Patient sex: M
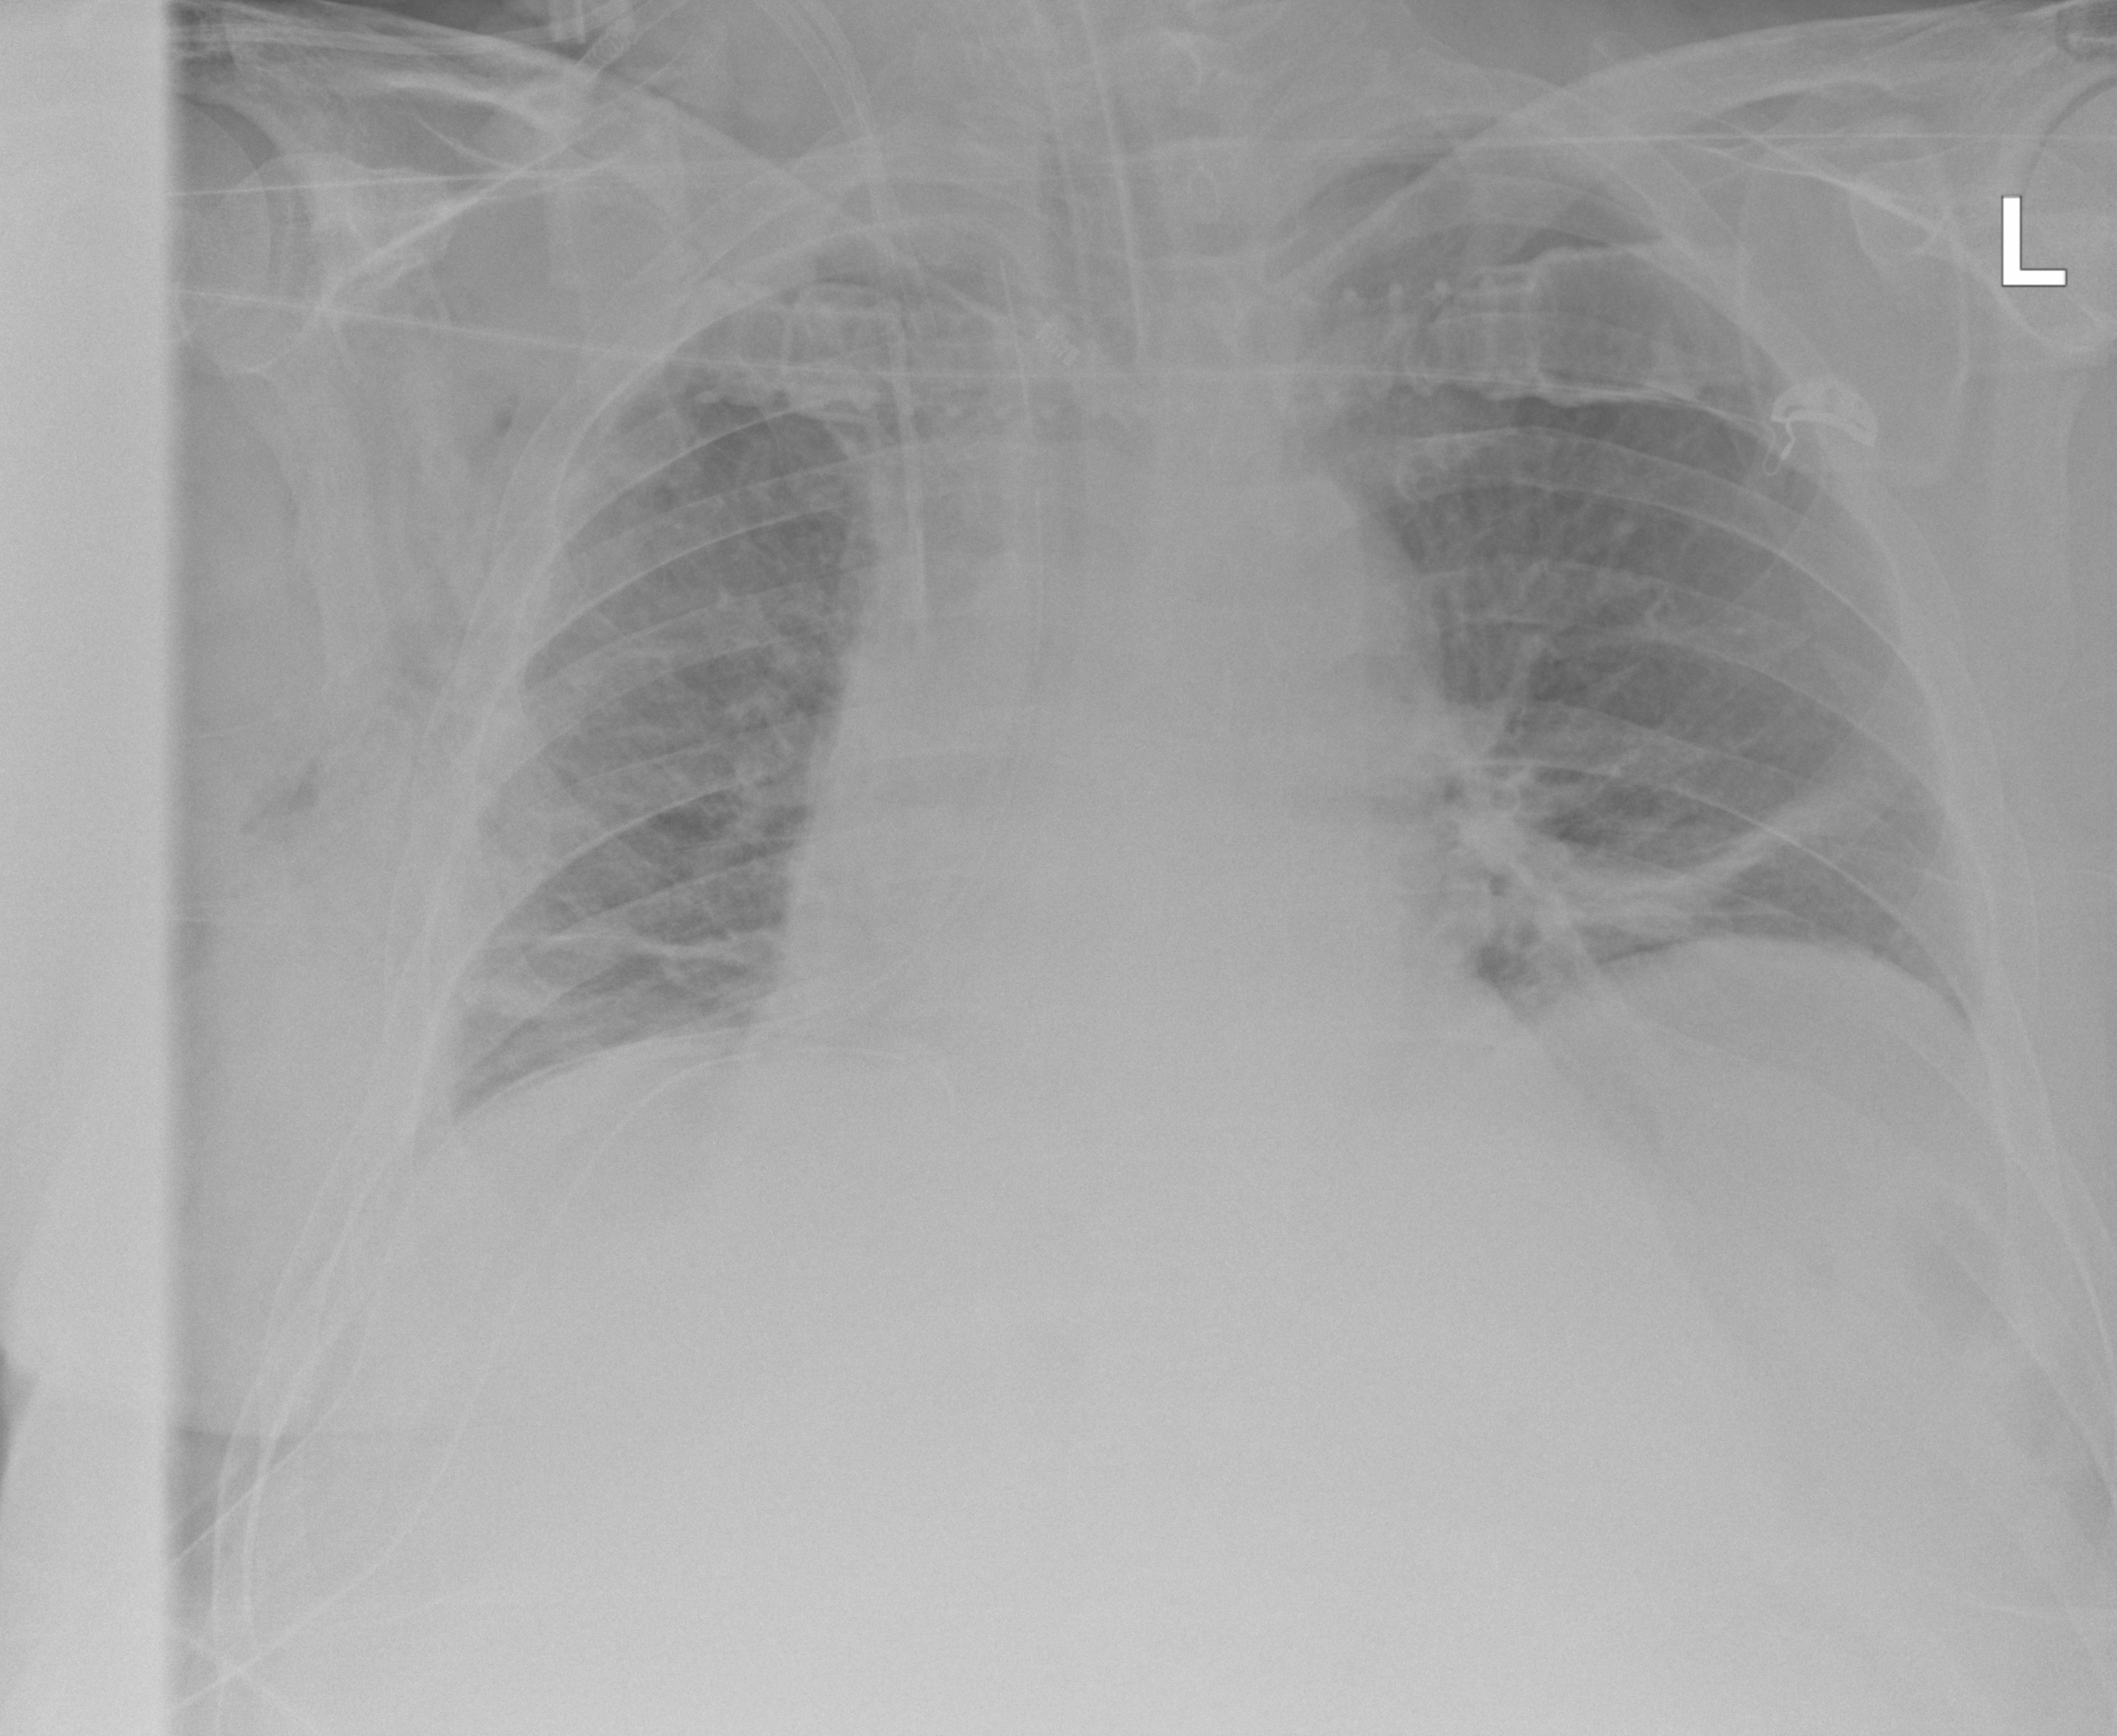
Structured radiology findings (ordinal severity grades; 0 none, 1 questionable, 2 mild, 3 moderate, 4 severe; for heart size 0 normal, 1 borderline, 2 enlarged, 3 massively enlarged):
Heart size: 2
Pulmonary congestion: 0
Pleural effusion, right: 0
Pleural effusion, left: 0
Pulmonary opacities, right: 0
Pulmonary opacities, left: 0
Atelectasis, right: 2
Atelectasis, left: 2